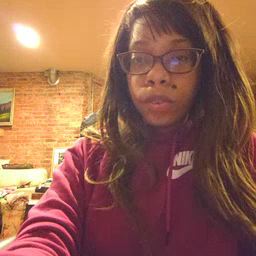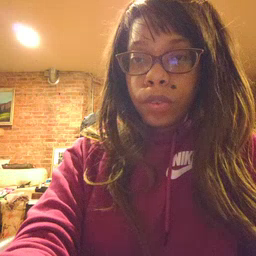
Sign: down